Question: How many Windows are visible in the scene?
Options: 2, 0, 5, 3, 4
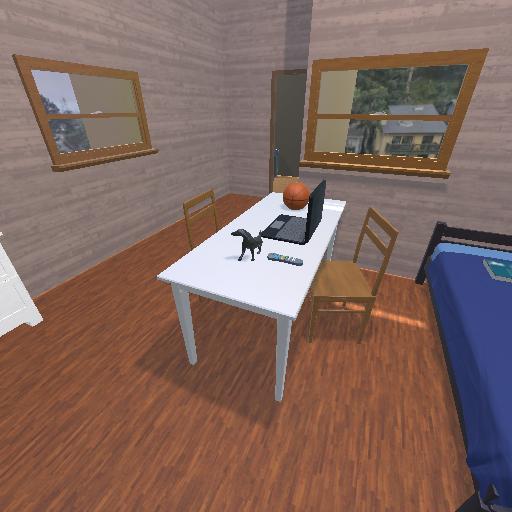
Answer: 2